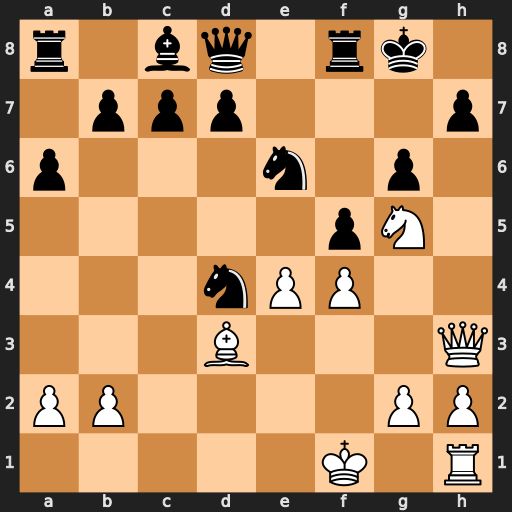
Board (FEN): r1bq1rk1/1ppp3p/p3n1p1/5pN1/3nPP2/3B3Q/PP4PP/5K1R
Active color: w
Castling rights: -
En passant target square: -
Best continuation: Qxh7#